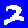
Digit: 2